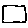
Label: square